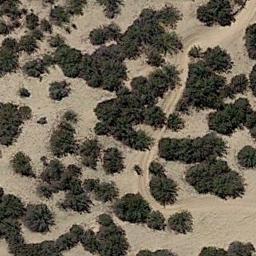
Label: chaparral